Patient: sex M, age 51
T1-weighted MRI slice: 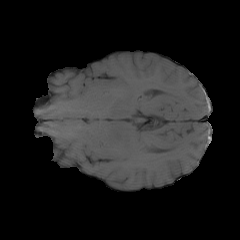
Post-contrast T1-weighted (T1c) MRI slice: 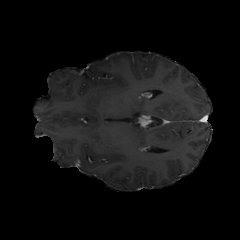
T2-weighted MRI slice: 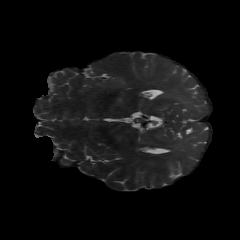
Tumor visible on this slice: no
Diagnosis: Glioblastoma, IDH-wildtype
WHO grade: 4